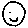
Label: smiley face